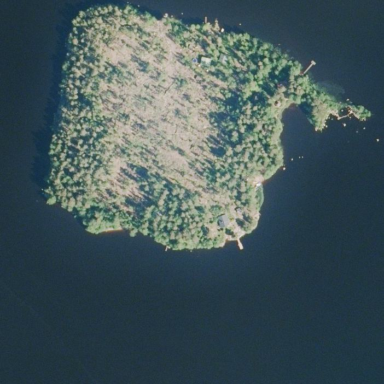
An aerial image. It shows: Island.